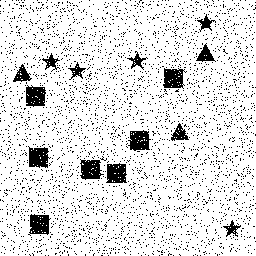
Squares: 7
Triangles: 3
Stars: 5
Total shapes: 15